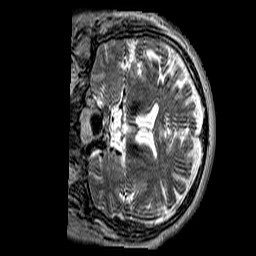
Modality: T2w
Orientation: coronal
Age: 53
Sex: male
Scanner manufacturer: siemens
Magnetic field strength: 3 T
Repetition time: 3.2 s
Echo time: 0.212 s